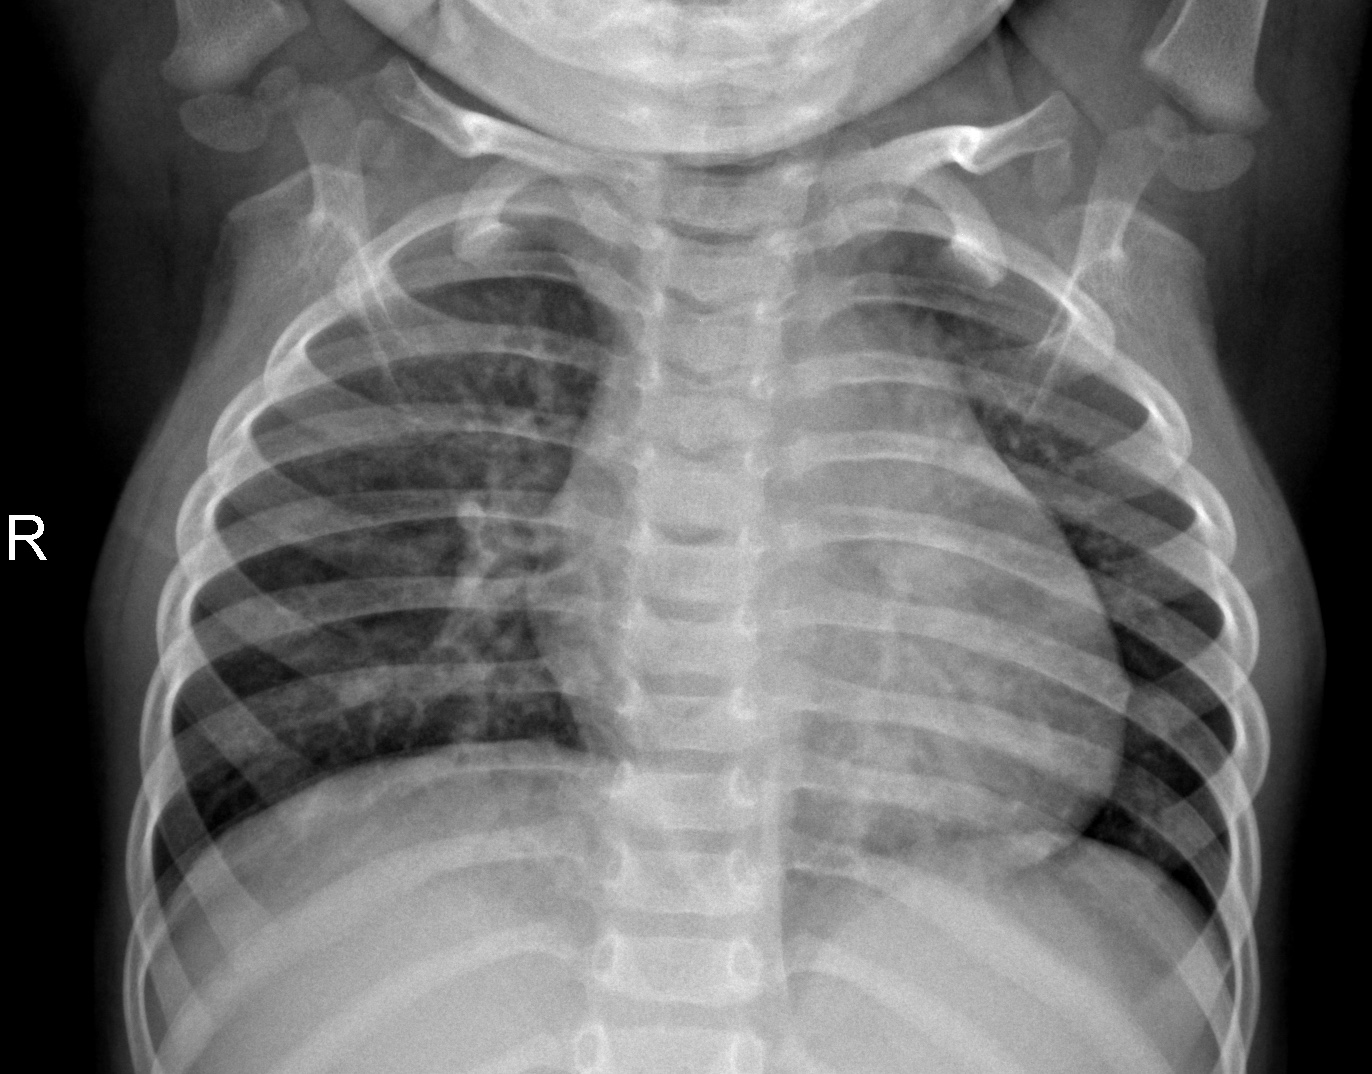
Diagnosis: NORMAL